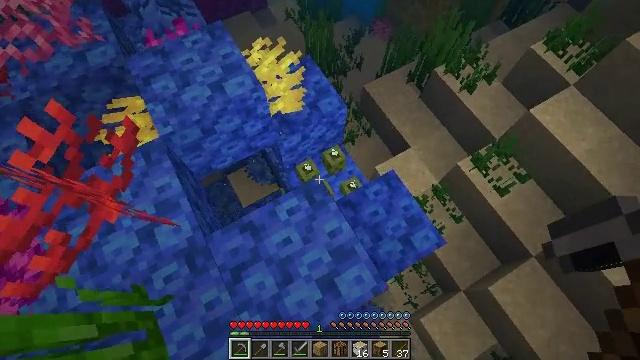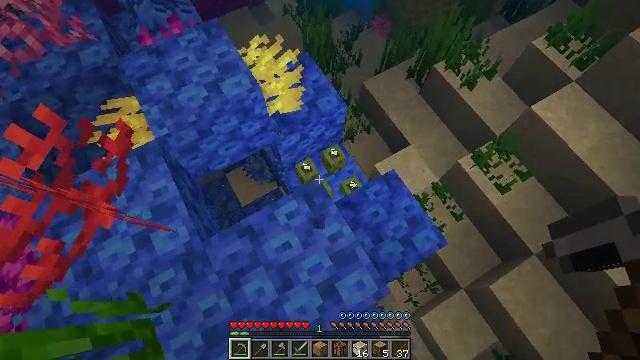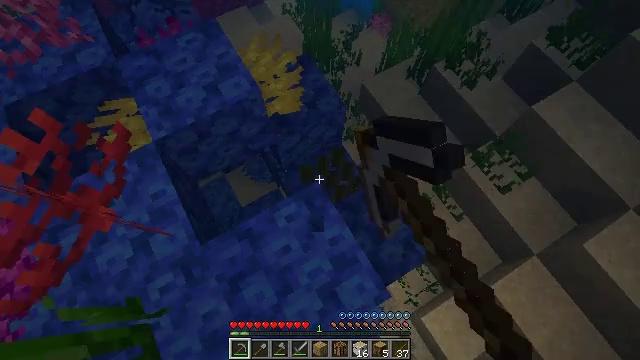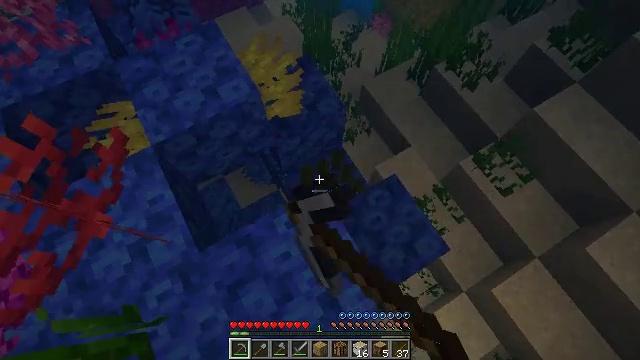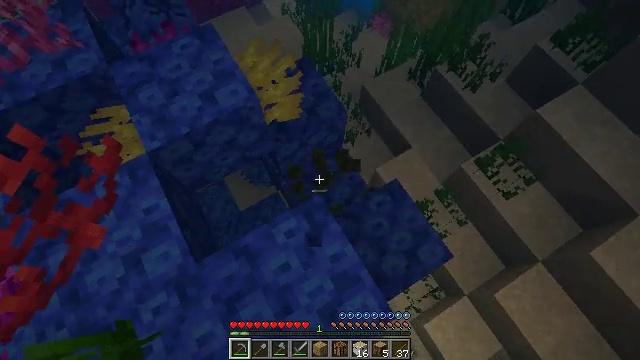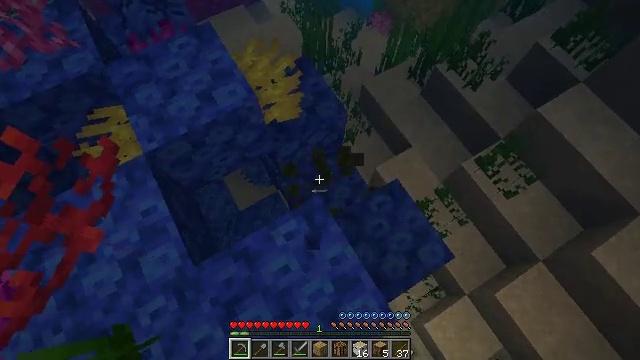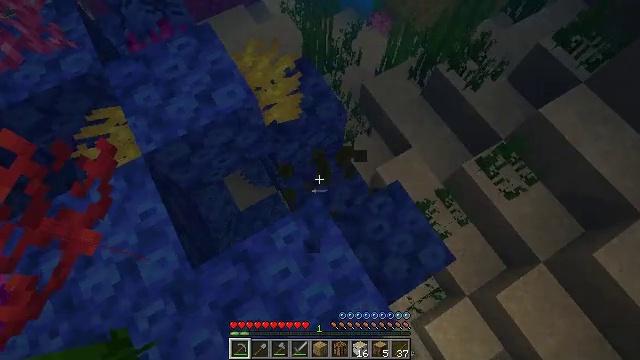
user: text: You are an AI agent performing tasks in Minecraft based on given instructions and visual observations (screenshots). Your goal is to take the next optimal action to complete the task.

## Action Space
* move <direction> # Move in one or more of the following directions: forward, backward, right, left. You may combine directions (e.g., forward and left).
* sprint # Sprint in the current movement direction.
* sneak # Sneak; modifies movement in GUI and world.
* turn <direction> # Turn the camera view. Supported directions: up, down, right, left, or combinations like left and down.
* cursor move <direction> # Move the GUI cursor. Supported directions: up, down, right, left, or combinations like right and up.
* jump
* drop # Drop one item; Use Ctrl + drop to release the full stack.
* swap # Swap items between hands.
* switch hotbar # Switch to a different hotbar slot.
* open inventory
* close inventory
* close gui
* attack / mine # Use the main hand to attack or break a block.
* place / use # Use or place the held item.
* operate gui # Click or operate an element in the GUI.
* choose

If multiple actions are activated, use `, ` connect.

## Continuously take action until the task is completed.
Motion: motion action
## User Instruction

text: Collect sea pickles from the ocean floor.
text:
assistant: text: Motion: move forward, attack / mine
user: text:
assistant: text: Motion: move forward, attack / mine
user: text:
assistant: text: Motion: attack / mine
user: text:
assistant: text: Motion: attack / mine
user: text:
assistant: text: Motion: attack / mine
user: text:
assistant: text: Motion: attack / mine
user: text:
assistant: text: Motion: attack / mine